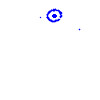
Particle: kaon